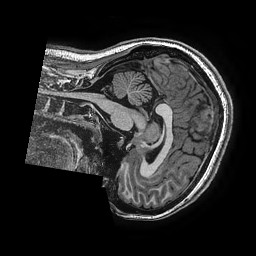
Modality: T1w
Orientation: sagittal
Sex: female
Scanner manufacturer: ge
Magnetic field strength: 3 T
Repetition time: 0.0077 s
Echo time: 0.003436 s